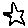
Label: star